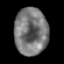
Tissue: prostate
Cell type: T cells
Senescence score: 0.2476
Nuclear area (px): 1531
Mean DAPI intensity: 120.86